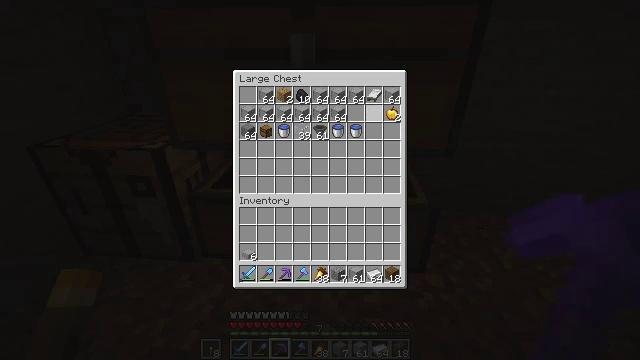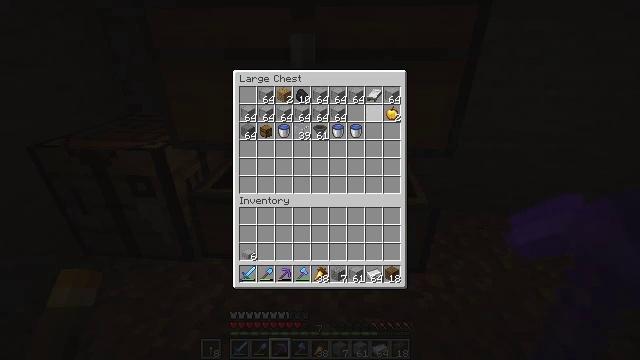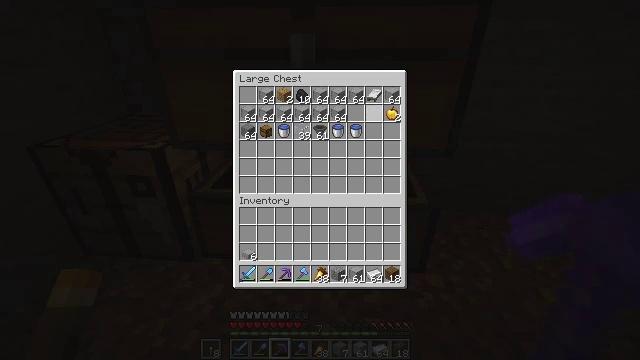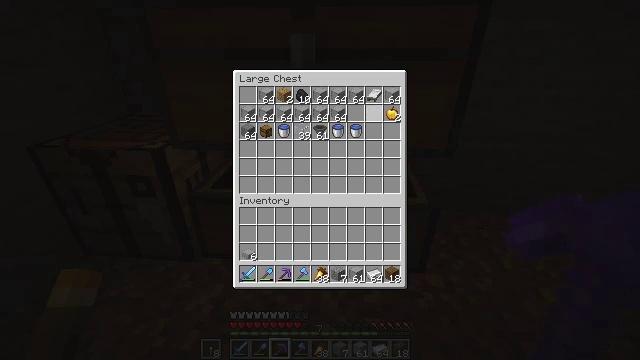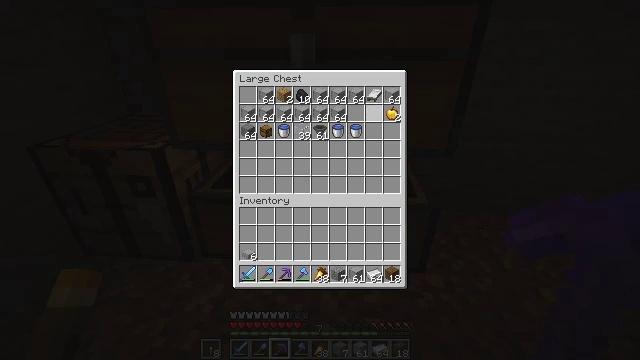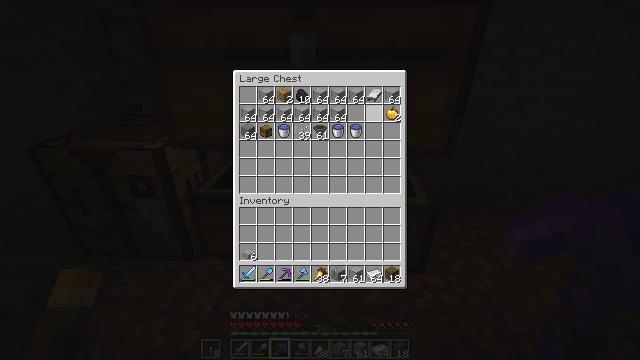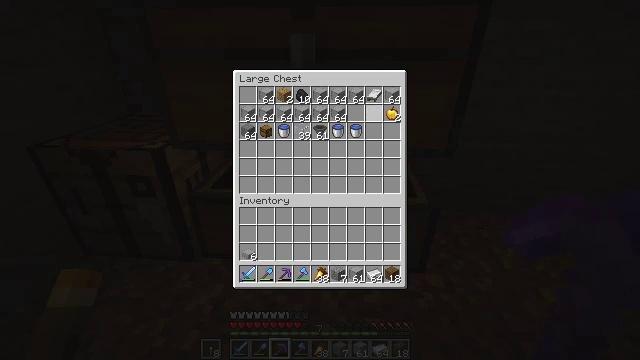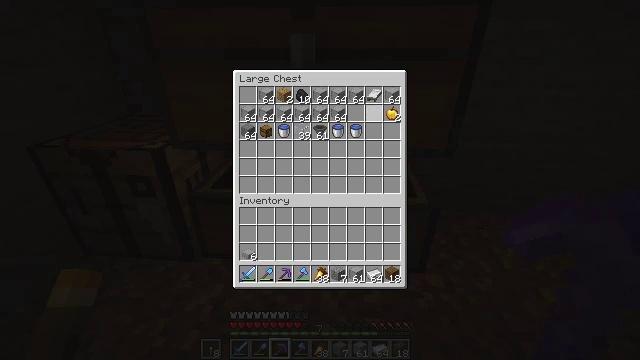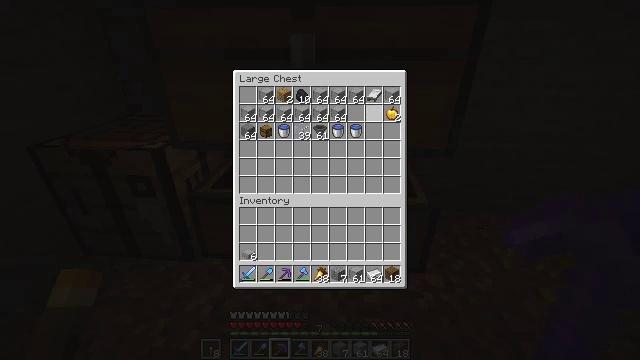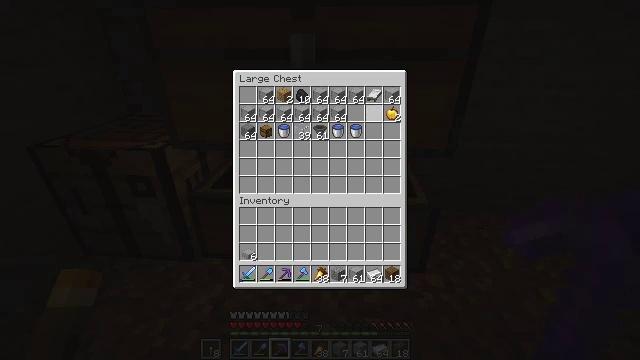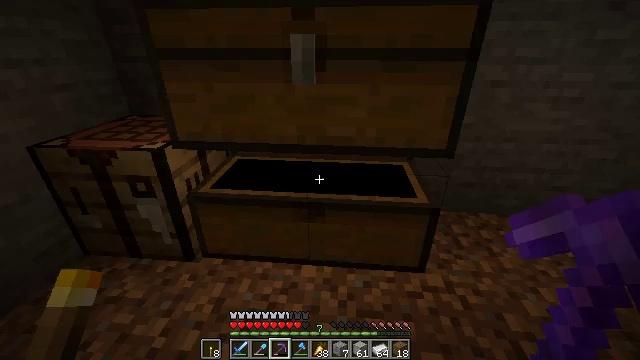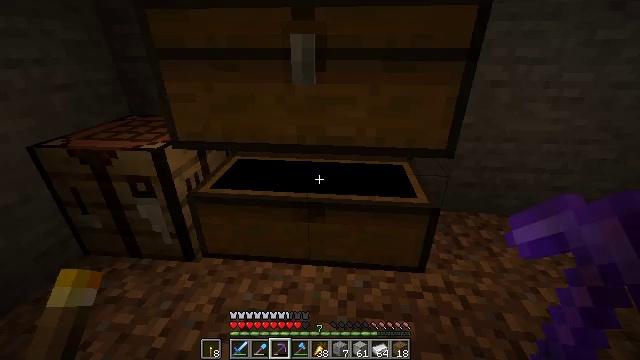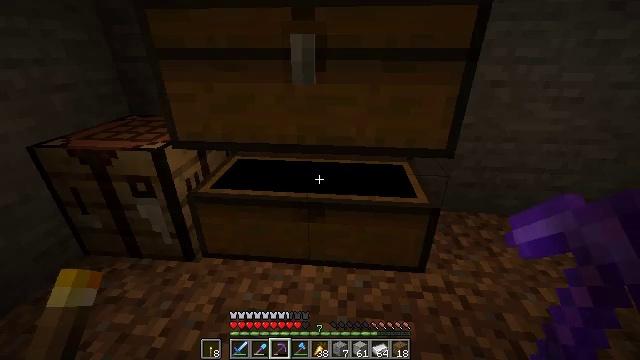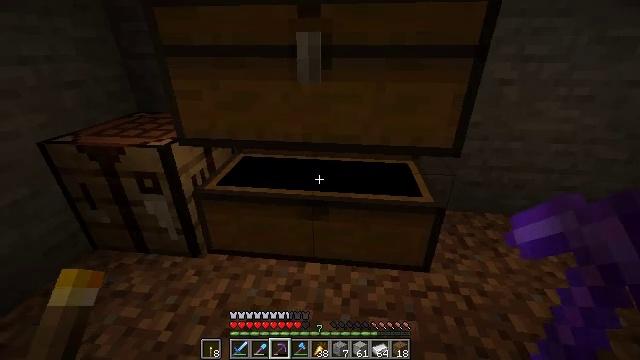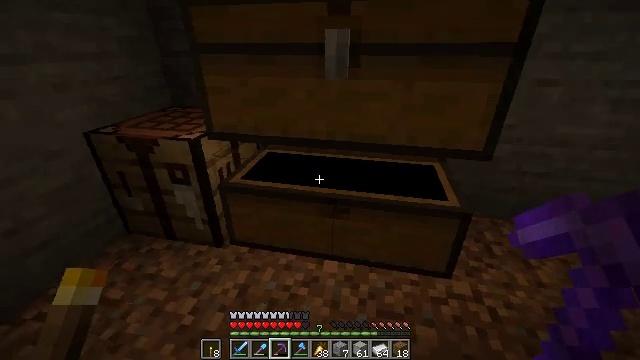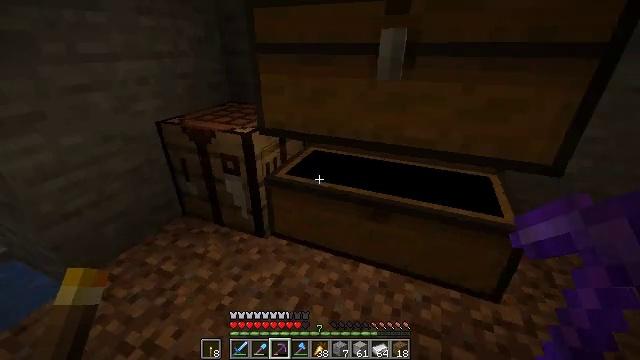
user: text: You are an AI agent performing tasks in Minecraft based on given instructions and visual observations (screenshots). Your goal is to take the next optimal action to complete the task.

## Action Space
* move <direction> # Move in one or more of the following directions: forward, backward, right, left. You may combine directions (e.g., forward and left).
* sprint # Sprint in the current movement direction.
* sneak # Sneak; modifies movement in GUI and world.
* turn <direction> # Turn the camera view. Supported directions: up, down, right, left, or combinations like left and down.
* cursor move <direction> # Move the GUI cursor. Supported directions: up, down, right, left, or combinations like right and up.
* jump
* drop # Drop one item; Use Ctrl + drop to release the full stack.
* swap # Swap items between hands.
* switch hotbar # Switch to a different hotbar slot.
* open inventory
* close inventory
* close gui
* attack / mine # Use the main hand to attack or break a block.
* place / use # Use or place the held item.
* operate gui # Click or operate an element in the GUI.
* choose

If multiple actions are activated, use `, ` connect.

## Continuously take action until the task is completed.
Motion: motion action
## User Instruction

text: Interact with a crafting table to craft an iron trapdoor.
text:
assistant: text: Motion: sneak
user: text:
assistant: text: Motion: sneak
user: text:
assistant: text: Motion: sneak
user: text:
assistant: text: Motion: sneak
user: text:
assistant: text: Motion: no_op
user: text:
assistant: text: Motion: no_op
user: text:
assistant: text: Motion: no_op
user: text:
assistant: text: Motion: no_op
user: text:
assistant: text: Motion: no_op
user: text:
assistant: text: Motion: no_op
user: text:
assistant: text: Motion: no_op
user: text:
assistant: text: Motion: no_op
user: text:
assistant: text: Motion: turn left
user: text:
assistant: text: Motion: turn left
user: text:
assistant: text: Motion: turn left
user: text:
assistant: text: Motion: turn left
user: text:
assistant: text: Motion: turn left
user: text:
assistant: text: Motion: turn left
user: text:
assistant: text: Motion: turn left
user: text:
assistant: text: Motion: turn left
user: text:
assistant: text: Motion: turn left
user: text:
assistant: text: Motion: no_op
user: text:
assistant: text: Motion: use / place
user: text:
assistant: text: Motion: use / place
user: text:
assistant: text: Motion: use / place
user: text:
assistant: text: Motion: no_op
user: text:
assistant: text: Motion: no_op
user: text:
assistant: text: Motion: no_op
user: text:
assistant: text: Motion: no_op
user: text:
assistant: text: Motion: no_op